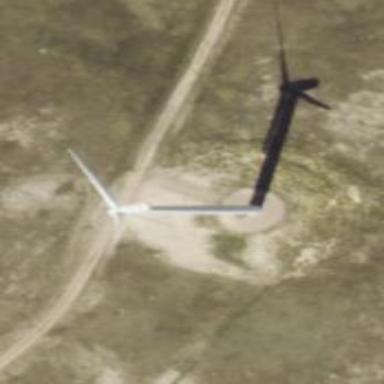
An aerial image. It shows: Wind turbine generating power.